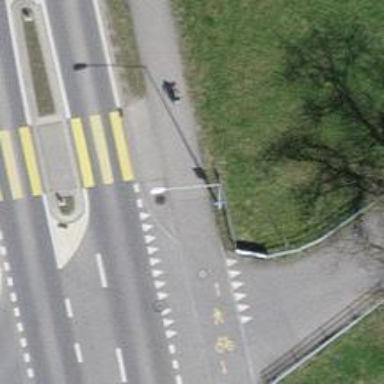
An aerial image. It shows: Kerb serving as barrier.